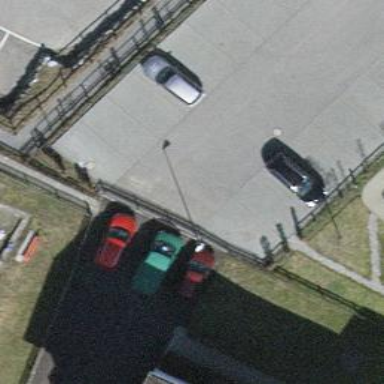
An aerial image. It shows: Parking aisle designated as service road.